Question: Following code writes data of student into a file using fwrite and reads data using fread:
'''
struct record
{
char name[20];
int roll;
float marks;
}student;
#include<stdio.h>
void main()
{
int i;
FILE *fp;
fp=fopen("1.txt","wb"); //opening file in wb to write into file
if(fp==NULL) //check if can be open
{
printf("
ERROR IN OPENING FILE");
exit(1);
}
for(i=0;i<2;i++)
{
printf("ENTER NAME, ROLL_ NO AND MARKS OF STUDENT
");
scanf("%s %d %f",student.name,&student.roll,&student.marks);
fwrite(&student,sizeof(student),1,fp); //writing into file
}
fclose(fp);
fp=fopen("1.txt","rb"); //opening file in rb mode to read particular data
if(fp==NULL) //check if file can be open
{
printf("
ERROR IN OPENING FILE");
exit(1);
}
while(fread(&student.marks,sizeof(student.marks),1,fp)==1) //using return value of fread to repeat loop
printf("
MARKS: %f",student.marks);
fclose(fp);
}
'''

As you can see in output image, marks with some other values are also printed whereas for desired output marks only with with value 91 and 94 are required
Which corrections are needed to be done in the above code to get desired output?
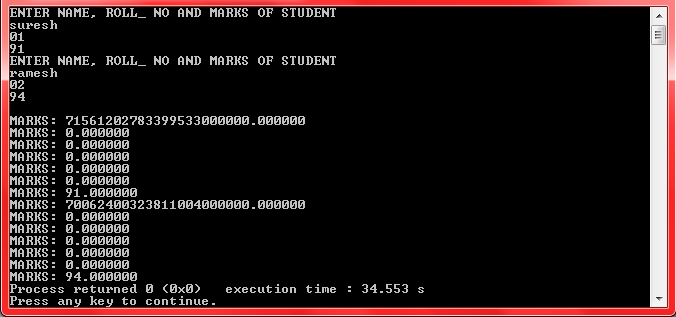
Answer: You are reading and writing records of different lengths, and thus your reads are giving you empty floating point numbers. If you write your records as three segments of a structure, you must read back the entire length of the structure to locate the fields you are interested in.
'''
while(fread(&student, sizeof(student), 1, fp) == 1)) //using return value of fread to repeat loop
printf("
MARKS: %f",student.marks);
'''